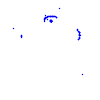
Particle: kaon